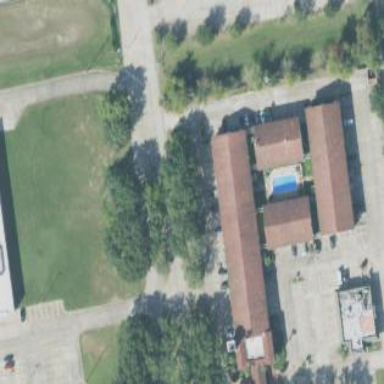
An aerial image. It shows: Motel.